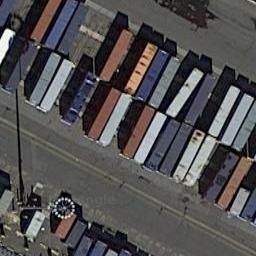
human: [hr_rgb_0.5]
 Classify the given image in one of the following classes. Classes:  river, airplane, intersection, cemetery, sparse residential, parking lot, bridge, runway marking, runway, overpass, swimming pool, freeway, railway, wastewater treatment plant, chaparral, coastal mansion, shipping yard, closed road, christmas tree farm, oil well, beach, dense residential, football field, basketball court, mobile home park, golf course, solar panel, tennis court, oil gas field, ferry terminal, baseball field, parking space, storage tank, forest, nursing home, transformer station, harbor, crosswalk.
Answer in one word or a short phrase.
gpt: shipping yard